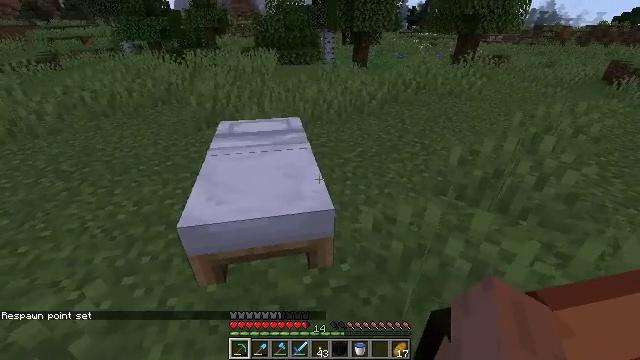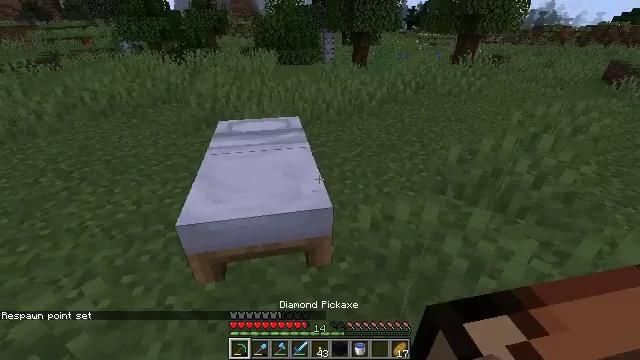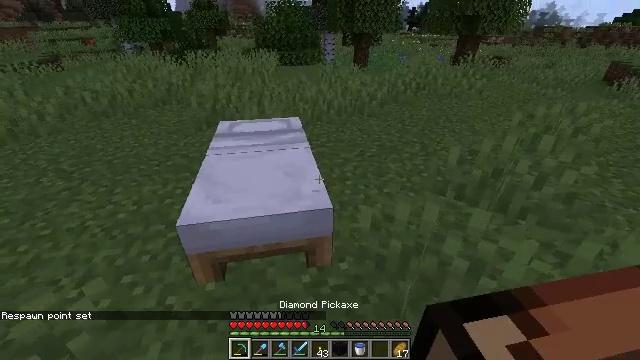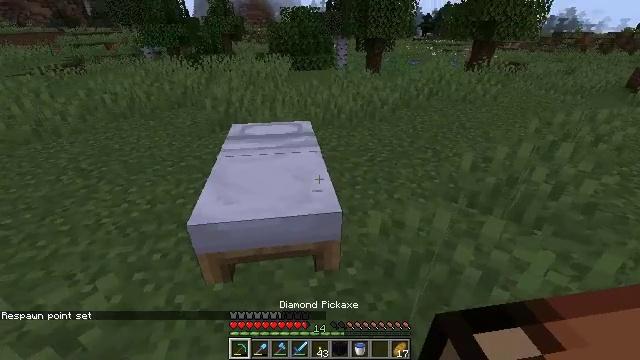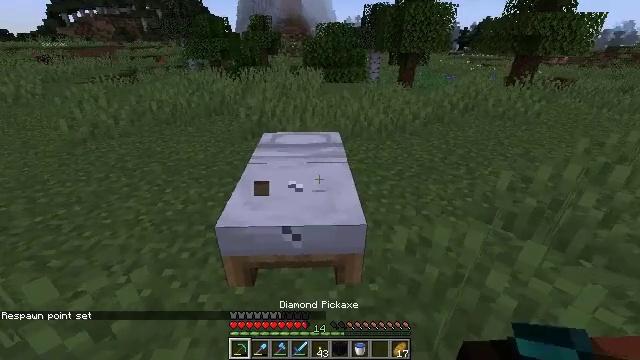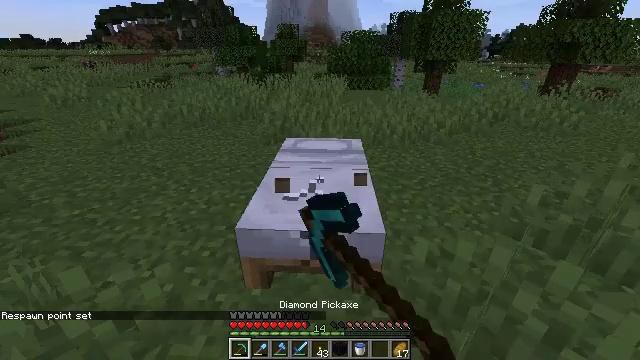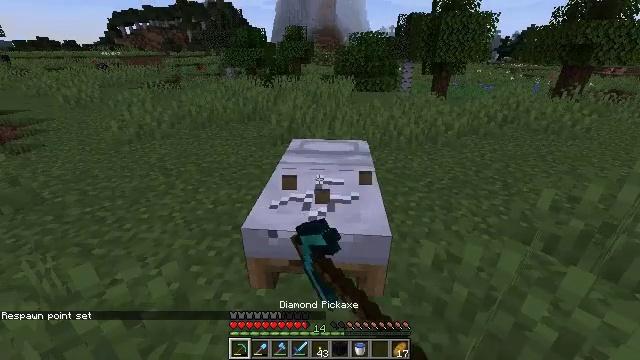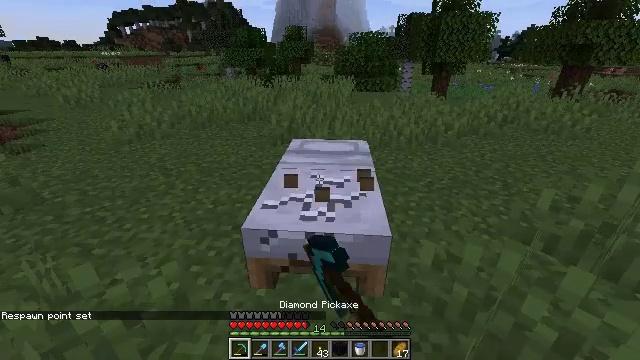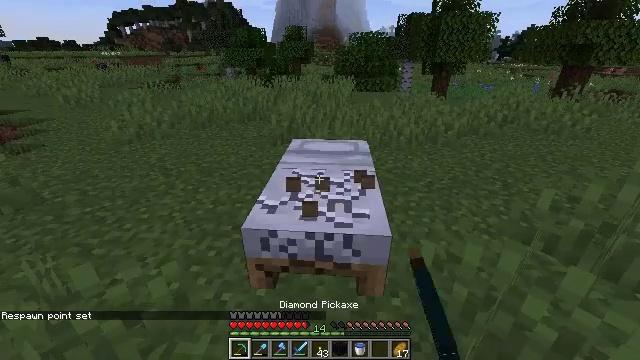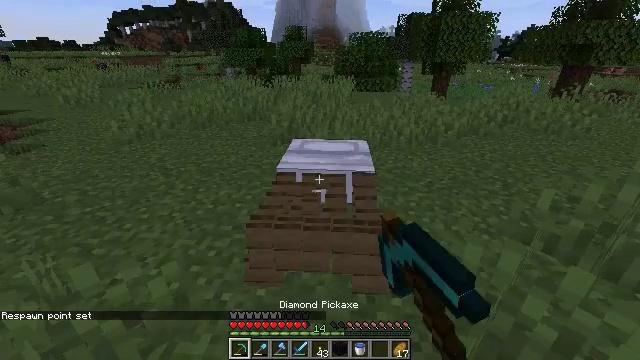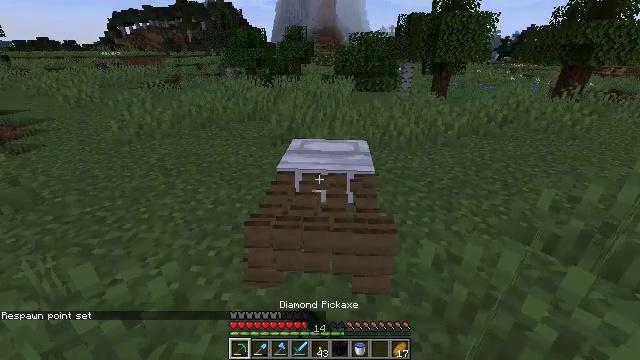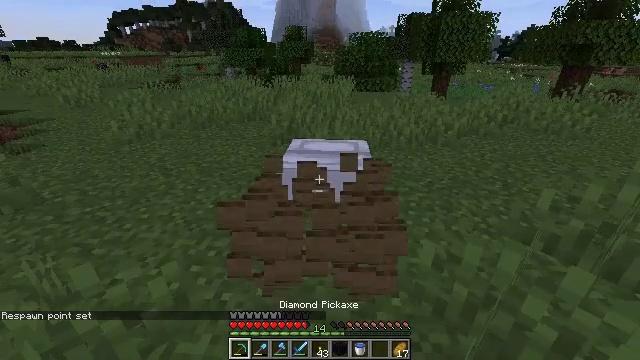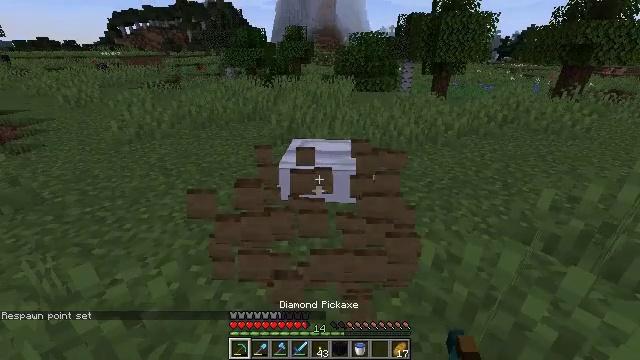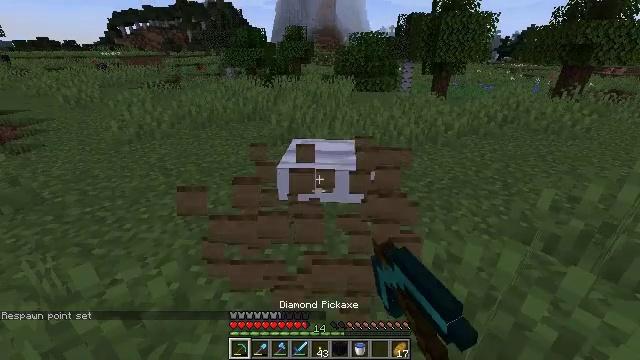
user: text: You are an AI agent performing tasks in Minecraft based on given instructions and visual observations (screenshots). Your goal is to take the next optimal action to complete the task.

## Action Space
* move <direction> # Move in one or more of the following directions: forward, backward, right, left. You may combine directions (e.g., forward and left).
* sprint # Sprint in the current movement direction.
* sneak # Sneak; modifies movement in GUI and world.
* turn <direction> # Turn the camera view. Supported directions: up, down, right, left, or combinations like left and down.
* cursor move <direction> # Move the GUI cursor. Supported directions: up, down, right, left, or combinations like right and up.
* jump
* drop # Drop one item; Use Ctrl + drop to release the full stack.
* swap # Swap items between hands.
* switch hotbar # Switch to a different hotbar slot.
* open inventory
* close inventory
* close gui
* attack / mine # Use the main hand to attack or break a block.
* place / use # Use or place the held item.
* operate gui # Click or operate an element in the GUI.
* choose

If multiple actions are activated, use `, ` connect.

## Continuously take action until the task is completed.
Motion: motion action
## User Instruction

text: Attack the white bed to collect it.
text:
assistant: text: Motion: switch to hotbar 1
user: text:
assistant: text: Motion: switch to hotbar 1
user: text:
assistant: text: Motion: turn left
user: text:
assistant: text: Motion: turn left and up, attack / mine
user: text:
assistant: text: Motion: turn left and up, attack / mine
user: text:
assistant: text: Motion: turn left, attack / mine
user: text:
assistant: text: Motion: attack / mine
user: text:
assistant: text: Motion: attack / mine
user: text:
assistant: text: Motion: attack / mine
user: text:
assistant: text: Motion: attack / mine
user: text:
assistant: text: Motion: attack / mine
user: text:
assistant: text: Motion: attack / mine
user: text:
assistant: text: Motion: attack / mine
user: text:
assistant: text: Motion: attack / mine